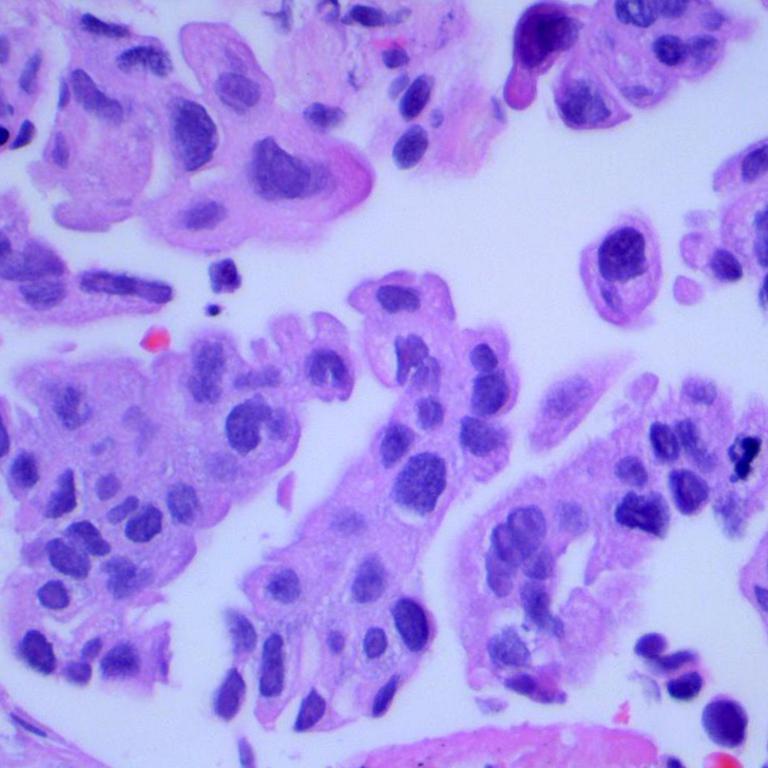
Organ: lung
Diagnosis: adenocarcinomas